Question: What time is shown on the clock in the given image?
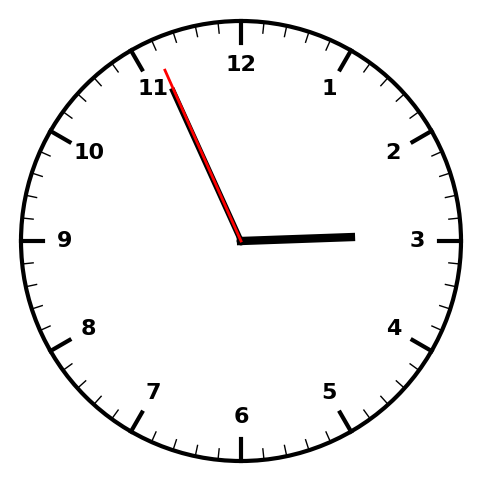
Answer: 02:55:56